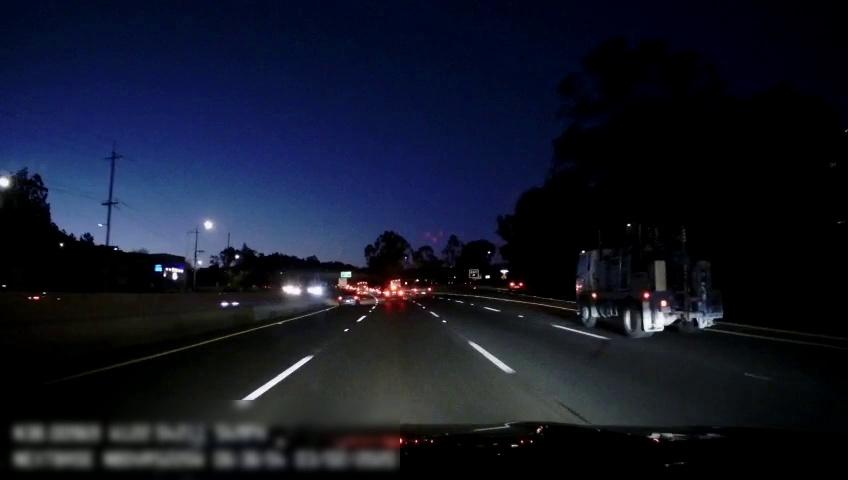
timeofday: Night
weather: Other
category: Drivable Space
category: Vehicles | Car
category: Vehicles | Other LV
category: Vehicles | SUV
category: Vehicles | Car
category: Vehicles | Car
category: Vehicles | Car
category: Lanes | Alternate Lane
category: Lanes | Current Lane
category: Lanes | Current Lane
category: Lanes | Alternate Lane
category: Lanes | Alternate Lane
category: Lanes | Alternate Lane
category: Traffic | Signs